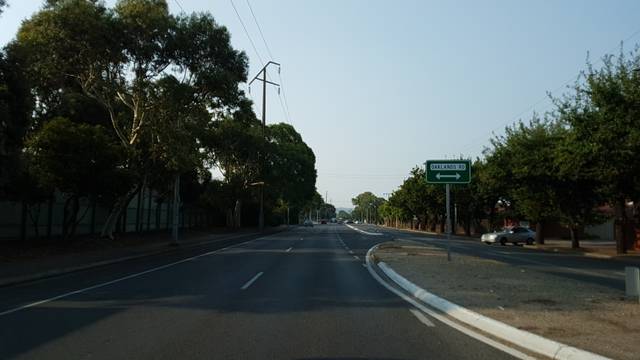
Region: Australia
Coordinates: -34.994, 138.539